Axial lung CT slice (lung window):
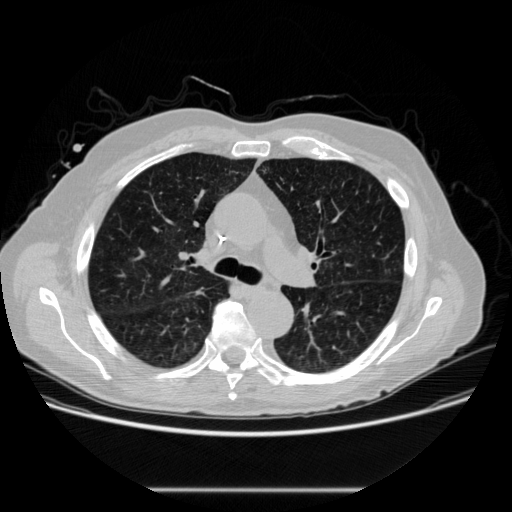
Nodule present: no